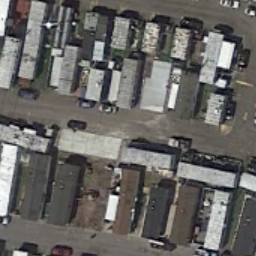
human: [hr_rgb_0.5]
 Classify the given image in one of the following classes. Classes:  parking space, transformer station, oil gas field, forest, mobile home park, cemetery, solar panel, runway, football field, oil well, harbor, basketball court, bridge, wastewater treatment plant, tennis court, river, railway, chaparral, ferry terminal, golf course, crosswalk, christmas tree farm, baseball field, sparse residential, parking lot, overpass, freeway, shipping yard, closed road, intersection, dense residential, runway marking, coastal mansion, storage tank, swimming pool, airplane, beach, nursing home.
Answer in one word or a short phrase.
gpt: mobile home park